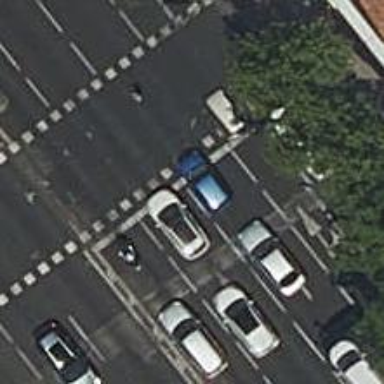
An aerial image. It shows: Road with traffic signals.